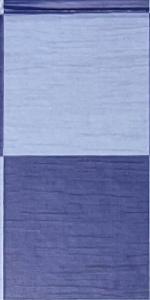
Label: Empty